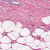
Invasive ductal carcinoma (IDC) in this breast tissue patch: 0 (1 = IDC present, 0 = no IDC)